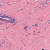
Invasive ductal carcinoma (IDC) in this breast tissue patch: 0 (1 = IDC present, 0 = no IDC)